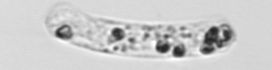
Label: Guinardia_striata